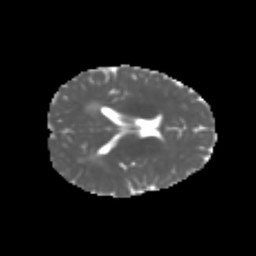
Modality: MD
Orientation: axial
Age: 7
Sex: male
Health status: healthy